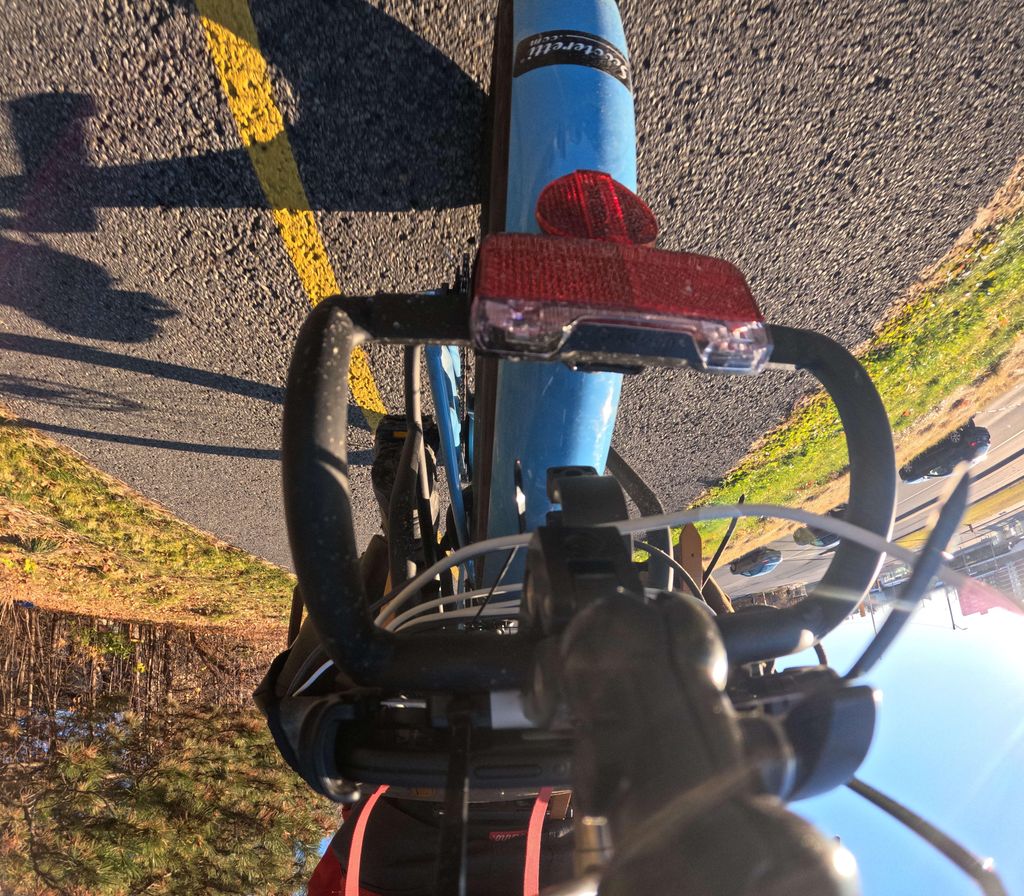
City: ottawa-gatineau